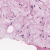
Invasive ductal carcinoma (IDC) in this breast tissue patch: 0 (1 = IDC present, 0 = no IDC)